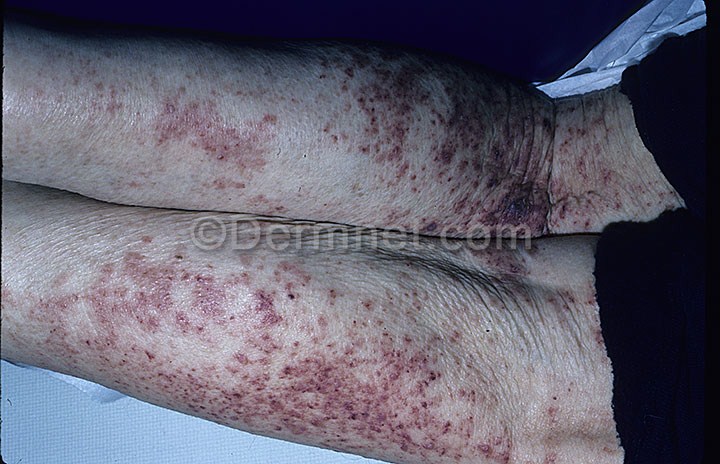
Disease: Exanthems and Drug Eruptions